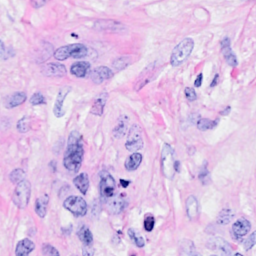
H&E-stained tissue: Breast